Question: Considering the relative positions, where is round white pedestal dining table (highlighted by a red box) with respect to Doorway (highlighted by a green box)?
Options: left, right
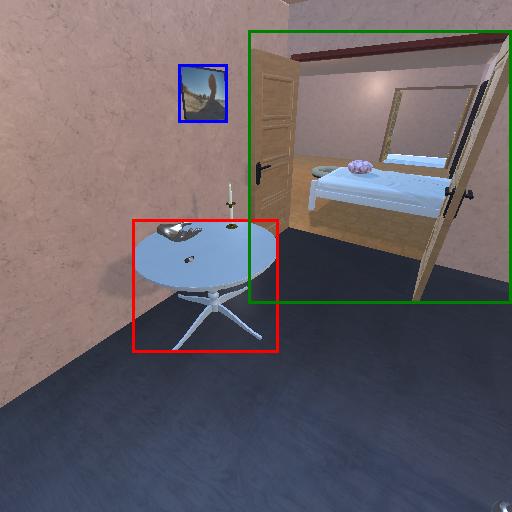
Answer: left